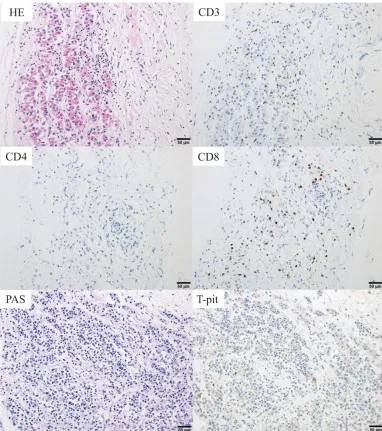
Pathological findings at autopsy. (A) Anterior pituitary gland. Histopathological findings showing focal lymphocytic infiltration comprising CD3+ T cells, suggesting cellular damage to the anterior pituitary gland. The number of infiltrating cells was 1, 0 and 1 per three high power fields (HPFs) for CD4+ T-cells and 62, 44, and 57 three HPFs for CD8+ T-cells. In addition, the negative periodic acid-Schiff (PAS) staining and negative T-Pit expression suggested that the number of ACTH-producing cells was reduced.
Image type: pathology (immunostaining)